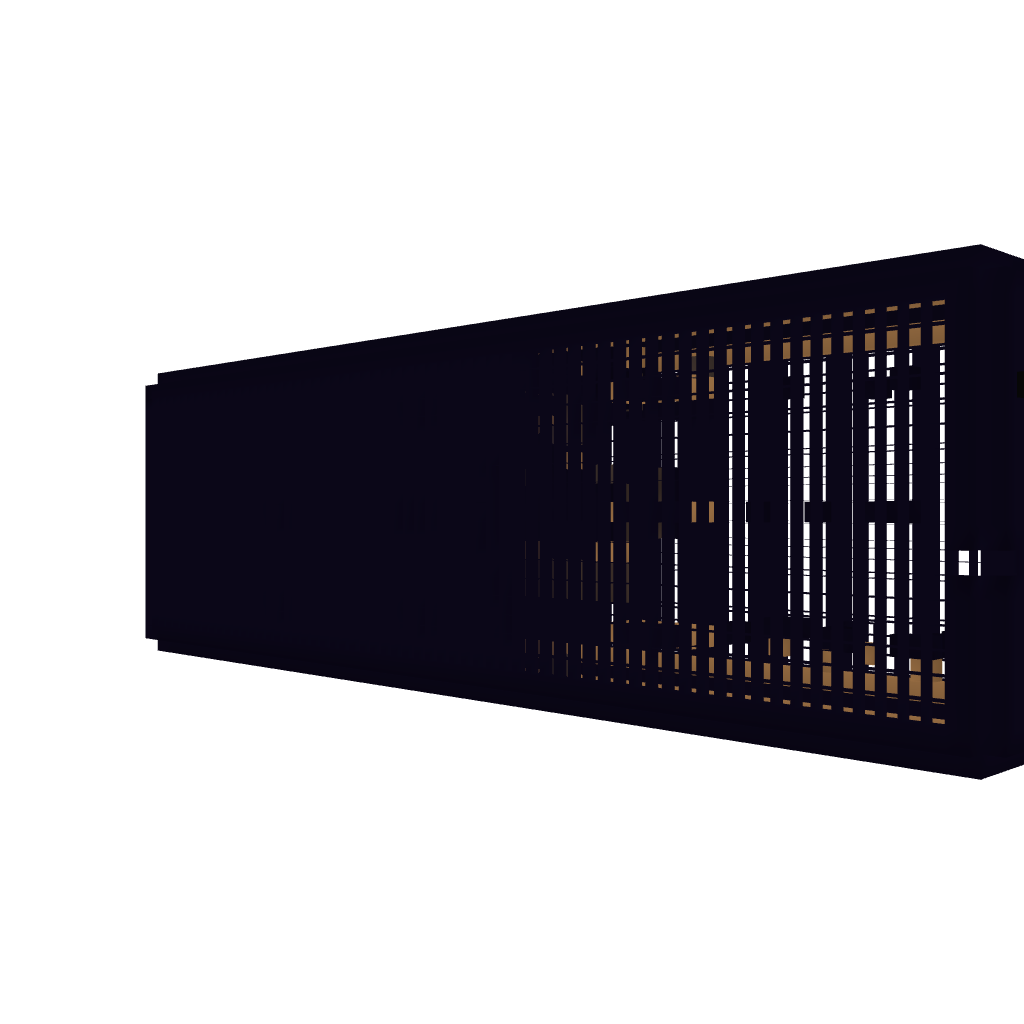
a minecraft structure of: Small Parkour Challenge